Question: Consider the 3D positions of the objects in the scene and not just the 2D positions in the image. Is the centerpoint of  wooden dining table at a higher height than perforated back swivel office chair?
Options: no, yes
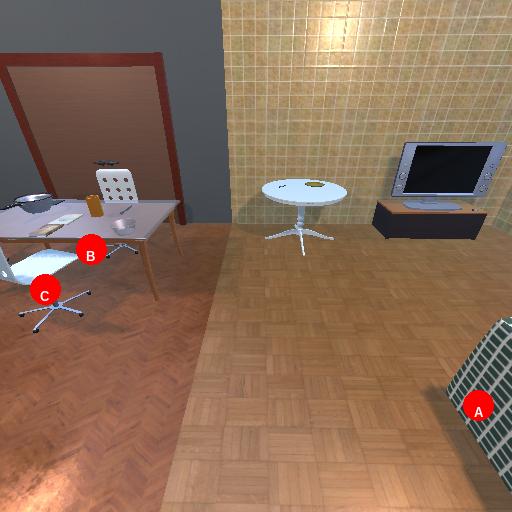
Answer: no